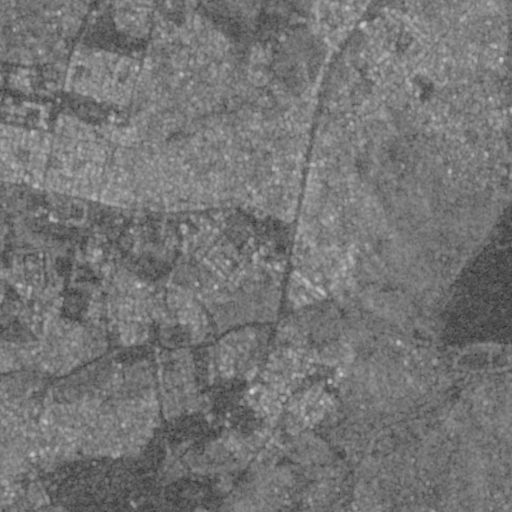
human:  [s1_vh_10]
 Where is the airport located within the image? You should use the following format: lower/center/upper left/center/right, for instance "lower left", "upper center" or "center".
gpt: The airport is located in the upper right of the image.
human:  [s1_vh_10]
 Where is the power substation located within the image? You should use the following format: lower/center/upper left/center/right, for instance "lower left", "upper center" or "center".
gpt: The power substation is located in the lower center of the image.
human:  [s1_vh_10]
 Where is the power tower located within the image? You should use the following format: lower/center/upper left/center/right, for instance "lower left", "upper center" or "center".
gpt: The power tower is located in the lower center of the image.
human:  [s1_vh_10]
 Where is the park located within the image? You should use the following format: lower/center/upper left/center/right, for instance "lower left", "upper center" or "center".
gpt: There is no park in the image.

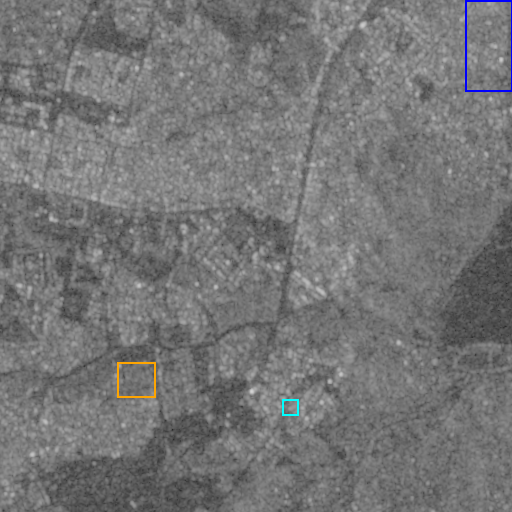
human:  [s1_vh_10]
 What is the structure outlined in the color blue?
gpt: The structure outlined in blue is an airport.
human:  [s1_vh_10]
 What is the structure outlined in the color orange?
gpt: The structure outlined in orange is a park.
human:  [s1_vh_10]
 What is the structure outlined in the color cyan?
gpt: The structure outlined in cyan is a power substation.
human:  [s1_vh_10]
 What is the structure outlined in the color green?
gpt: There is no green outline.